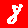
Digit: 8